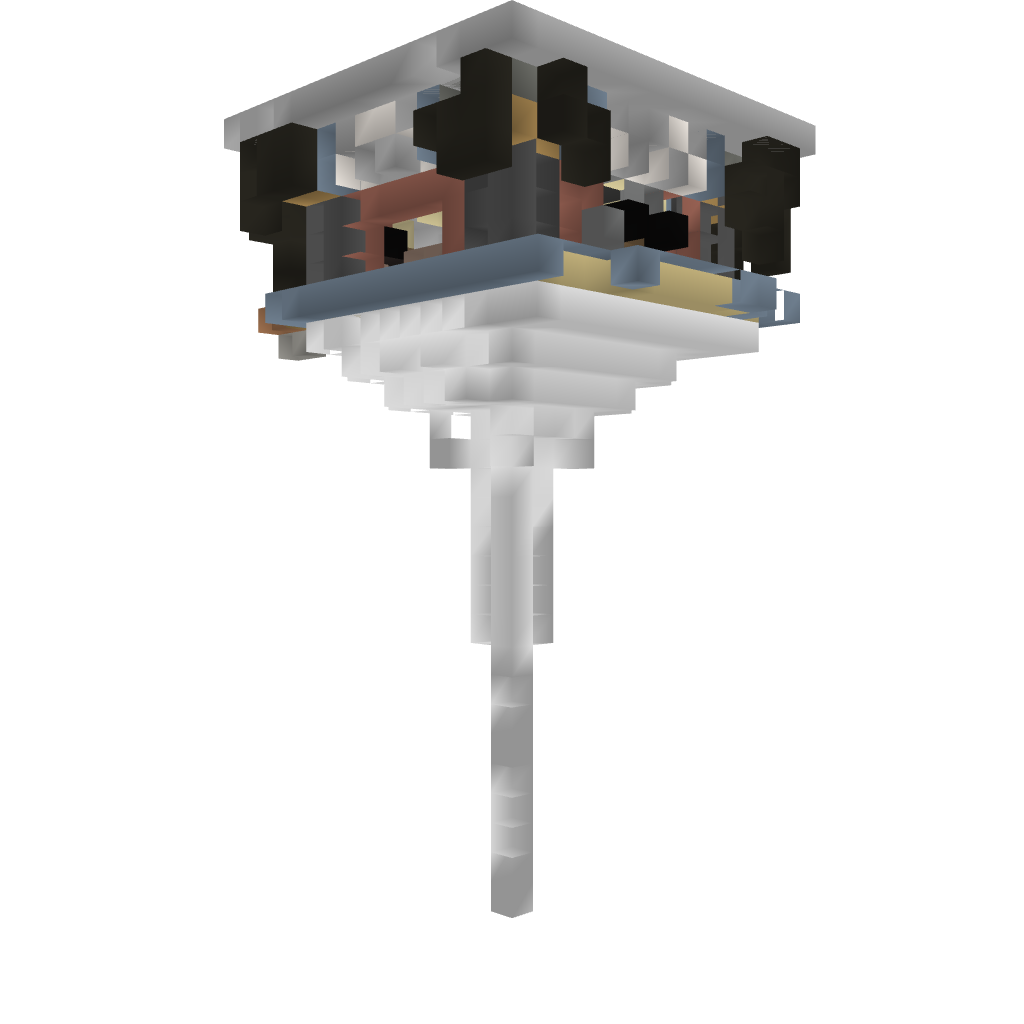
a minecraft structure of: House in Clouds